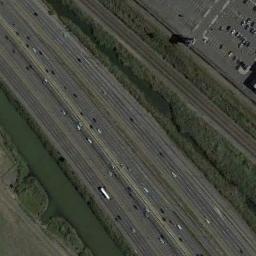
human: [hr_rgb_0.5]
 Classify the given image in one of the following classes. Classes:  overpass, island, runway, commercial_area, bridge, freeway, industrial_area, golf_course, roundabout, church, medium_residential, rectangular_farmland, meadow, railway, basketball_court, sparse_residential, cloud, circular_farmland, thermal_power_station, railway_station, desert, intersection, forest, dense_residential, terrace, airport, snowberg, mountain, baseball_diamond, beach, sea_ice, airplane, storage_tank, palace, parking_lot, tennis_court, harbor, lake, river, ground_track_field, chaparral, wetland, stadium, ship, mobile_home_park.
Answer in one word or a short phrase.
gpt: freeway